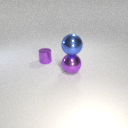
large purple metal sphere in front of small purple metal cylinder